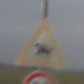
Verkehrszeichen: ReiterRechts
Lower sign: Geschwindigkeit80
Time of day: SunriseSunset
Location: Outdoor (Suburban)
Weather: PartlyCloudy
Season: NotSpecified
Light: Natural